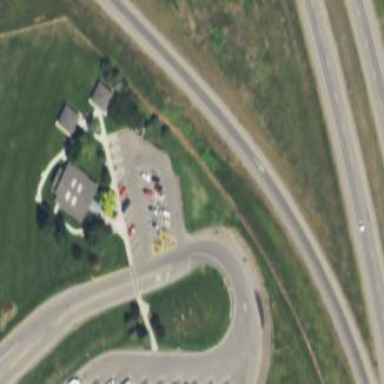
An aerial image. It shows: Rest area along the road.